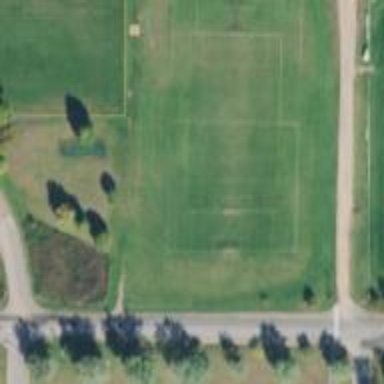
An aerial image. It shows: Soccer pitch for leisureland activities.